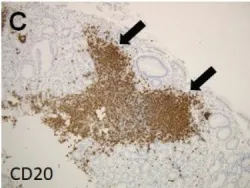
Pathological images in Case 2. (c): Cells positive for CD20.
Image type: pathology (immunostaining)